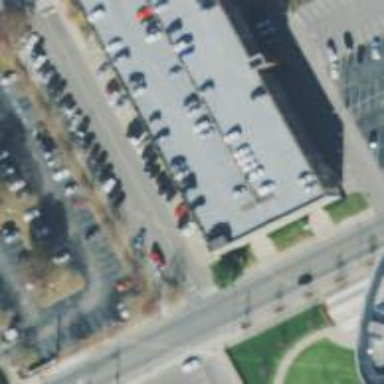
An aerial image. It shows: Multi-storey parking building.